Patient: sex F, age 56
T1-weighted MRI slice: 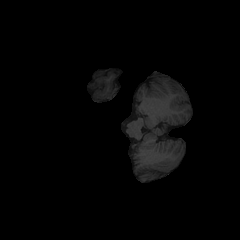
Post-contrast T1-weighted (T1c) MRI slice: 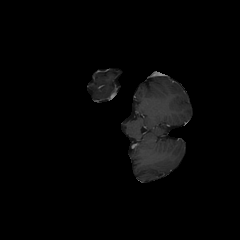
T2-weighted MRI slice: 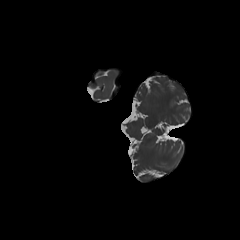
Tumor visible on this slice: no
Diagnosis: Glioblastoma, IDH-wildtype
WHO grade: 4